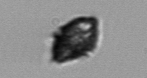
Label: Kryptoperidinium_triquetrum